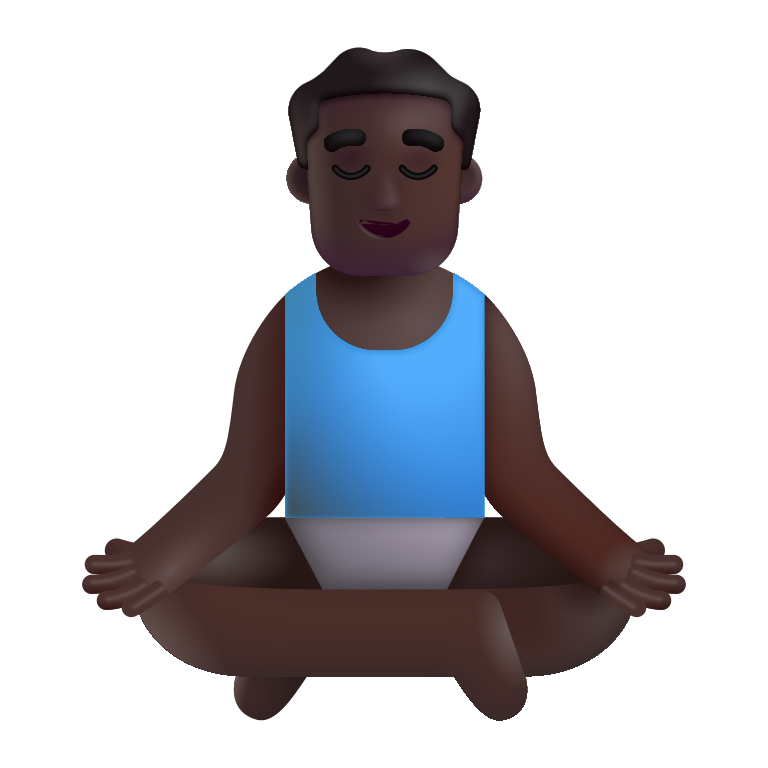
man in lotus position color dark